Question: My layout simply contains a button and a 'LinearLayout' , which shows below:
'''
<LinearLayout xmlns:android="http://schemas.android.com/apk/res/android"
android:layout_width="fill_parent"
android:layout_height="fill_parent"
android:orientation="vertical">
<LinearLayout
android:id="@+id/myBtns"
android:layout_width="wrap_content"
android:layout_height="fill_parent"
android:orientation="horizontal"
>
<Button
android:id="@+id/btn_one"
android:layout_width="100dip"
android:layout_height="30dip"
android:text="button one"
/>
</LinearLayout>
<LinearLayout
android:id="@+id/content_area"
android:layout_width="fill_parent"
android:layout_height="wrap_content"
>
<!--inflate layout here-->
</LinearLayout>
</LinearLayout>
'''
I have another layout () which is going to be used to embed(inflate) to 'content_area'(id value) of the layout:
:
'''
<LinearLayout xmlns:android="http://schemas.android.com/apk/res/android"
android:layout_width="fill_parent"
android:layout_height="fill_parent"
android:orientation="vertical">
<TextView.../>
...
<Button .../>
</LinearLayout>
'''
I tried to use 'LayoutInflater' to embed into 'content_area' of :
'''
public class MyActivity extends Activity{
private LinearLayout contentArea;
@Override
public void onCreate(Bundle savedInstanceState) {
super.onCreate(savedInstanceState);
setContentView(R.layout.main);
contentArea= (LinearLayout) findViewById(R.id.content_area);
LayoutInflater inflater = (LayoutInflater)MyActivity.this.getSystemService(Context.LAYOUT_INFLATER_SERVICE);
View inflatedView = (View) inflater.inflate(R.layout.content_one, null);
contentArea.addView(inflatedView);
}
'''
But it does not work, does not show in 'content_area' of . I got the following from LogCat in eclipse
()

why my LayoutInflater is not working? Where am I wrong?
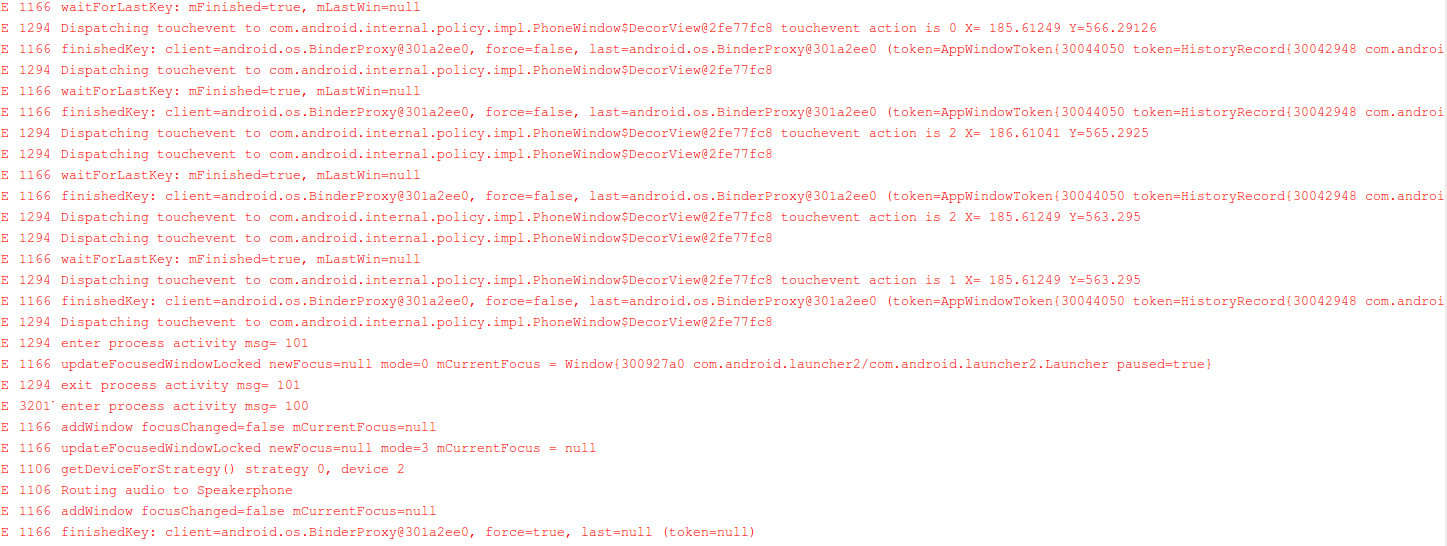
Answer: The 'View' inflates correctly, but you have a 'fill_parent' height on the 'myBtns' layout, so the other LinearLayout is not visible. If you change it to 'wrap_content' you can see the other LinearLayout.